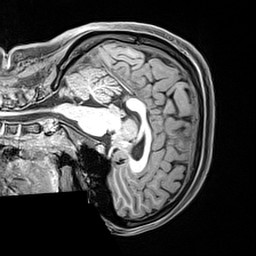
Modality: T1w
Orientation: sagittal
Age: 18
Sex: female
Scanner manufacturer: siemens
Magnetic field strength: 3 T
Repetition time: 2.4 s
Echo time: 0.00217 s